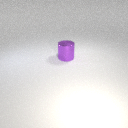
large purple metal cylinder